Question: Here is my table

I am executing a query that give me result of fields whose 'item_valid_from' must be greater than today's 'date' and 'item_valid_to' must be less than today.
My query is
'''
select *
from tbl1
where item_valid_from >= CurDate()
and item_valid_to < CurDate()
'''
Any Solution?
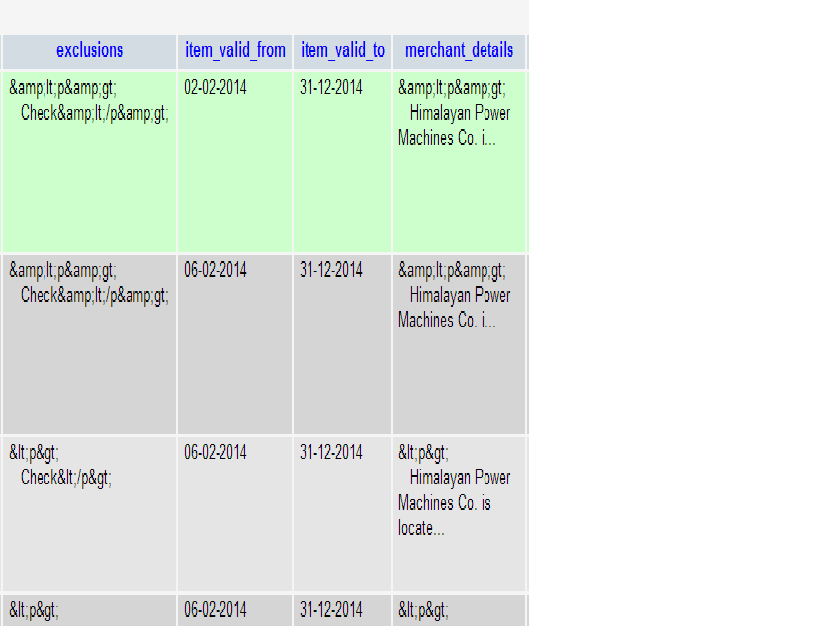
Answer: I would advise you to change 'item_valid_*' field formats to 'DATE' field format. You will save you a lot of trouble in the future.
But ok, if you don't want to do that, then you can use <URL> function:
'''
SELECT *
FROM 'table'
WHERE CURDATE() BETWEEN STR_TO_DATE('from_field', '%d-%m-%Y') AND STR_TO_DATE('to_field', '%d-%m-%Y')
'''
<URL>